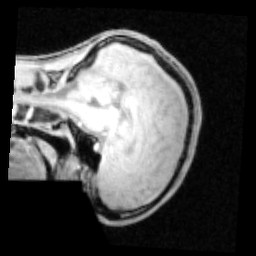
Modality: PDw
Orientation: sagittal
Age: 23
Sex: male
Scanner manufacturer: siemens
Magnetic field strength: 3 T
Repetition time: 0.25 s
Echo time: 0.00103 s